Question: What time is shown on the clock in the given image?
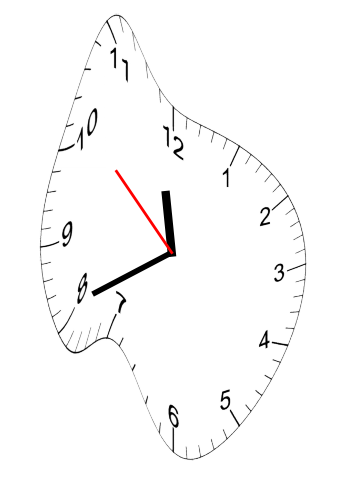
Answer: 11:40:52